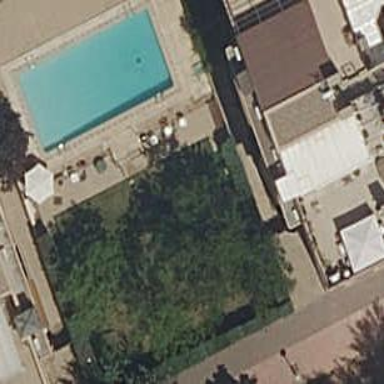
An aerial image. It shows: Swimming pool located in leisure land.